Field crop: maize
Growth stage: 2
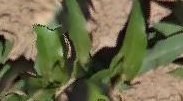
Species: maize